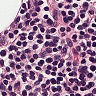
Metastatic tissue present: no